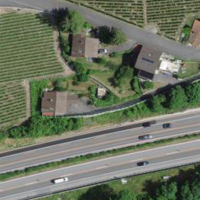
EUNIS habitat code: 57
Species observed at this site:
Corylus avellana